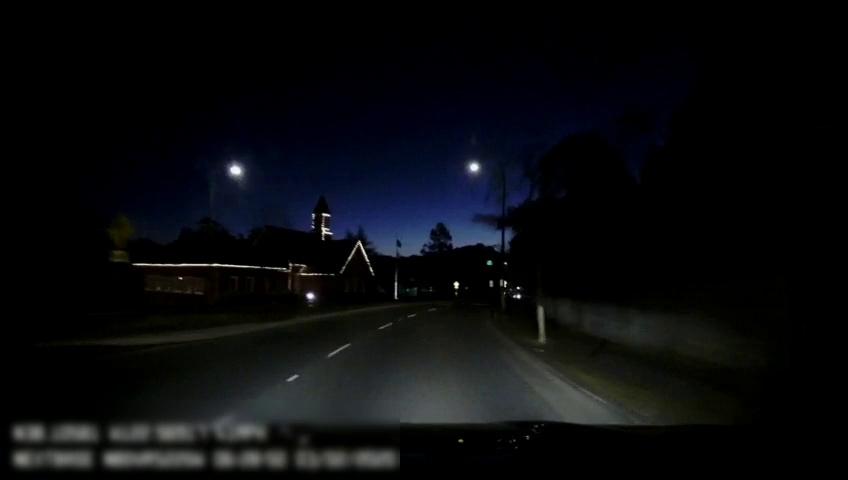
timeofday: Night
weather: Cloudy
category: Drivable Space
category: Lanes | Current Lane